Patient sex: M
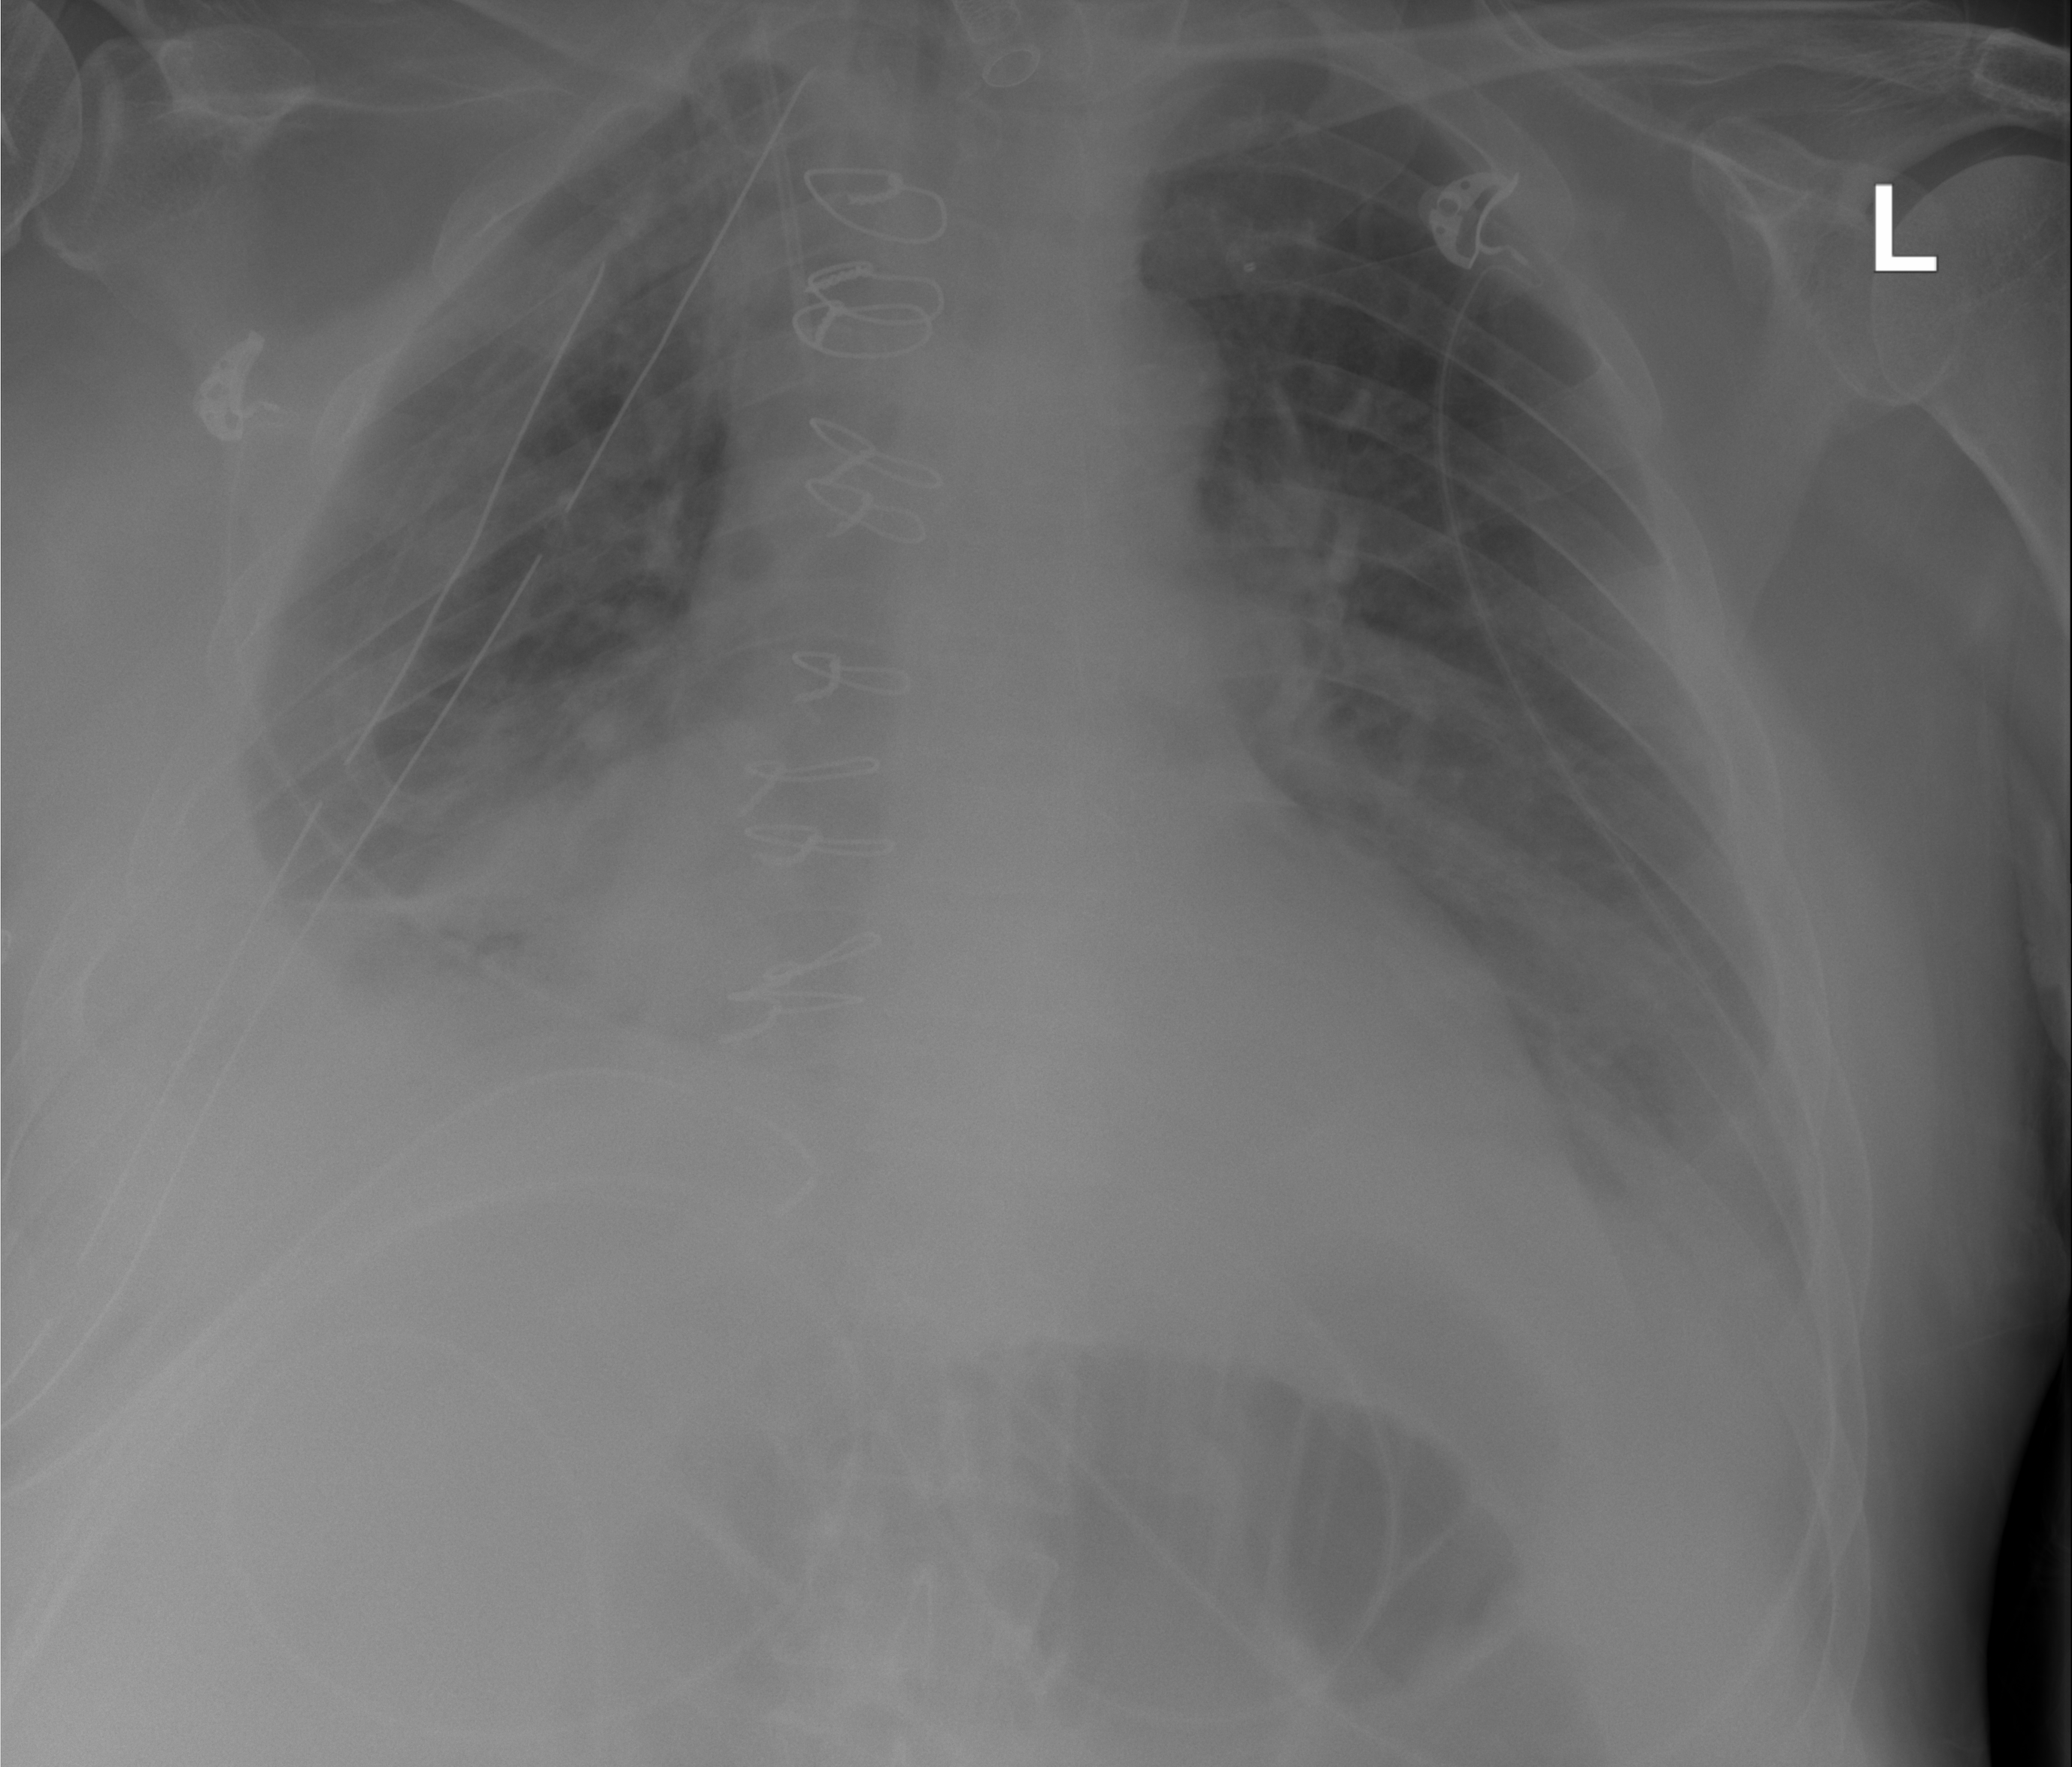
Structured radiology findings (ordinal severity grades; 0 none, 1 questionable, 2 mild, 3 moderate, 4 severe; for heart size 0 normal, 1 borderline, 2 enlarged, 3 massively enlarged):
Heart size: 2
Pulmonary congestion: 2
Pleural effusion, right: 3
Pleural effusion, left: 2
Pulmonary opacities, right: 2
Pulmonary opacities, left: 2
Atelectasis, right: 2
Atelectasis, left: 2